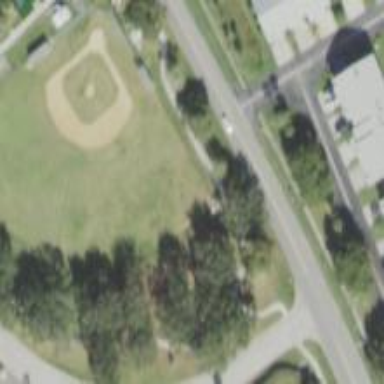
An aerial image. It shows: Baseball pitch for leisure and sports activities.